This continuous-wavelet-transform scalogram was computed from a bearing vibration snapshot. What is the most likely bearing condition (normal, inner_race, outer_race, ball)?
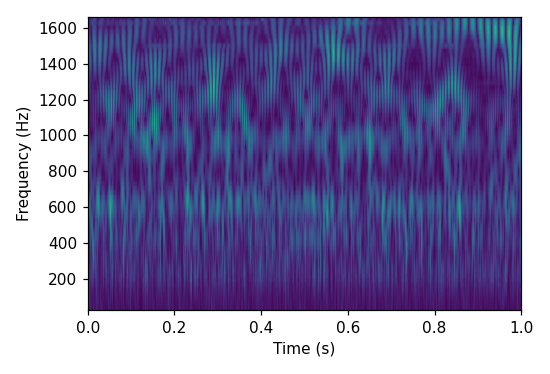
Answer: outer_race